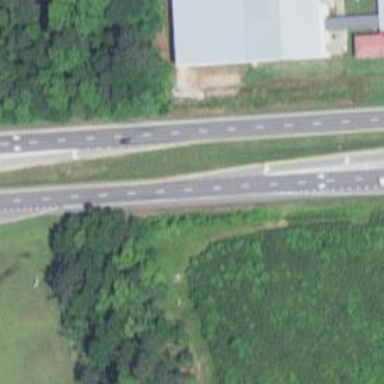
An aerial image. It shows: Asphalt trunk highway.